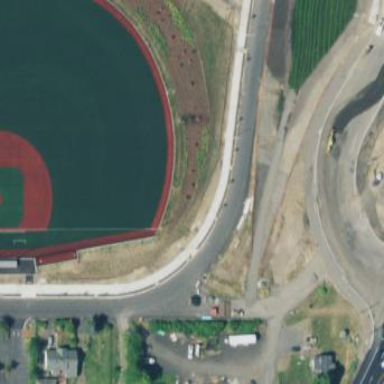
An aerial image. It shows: Artificial turf baseball pitch used for leisure sports.